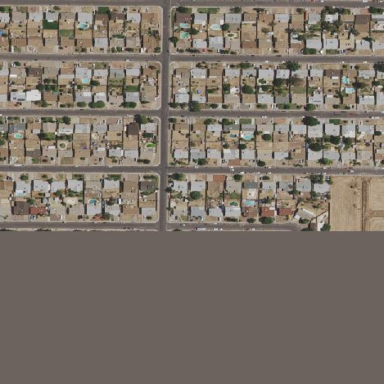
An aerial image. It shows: Single-family residential area.